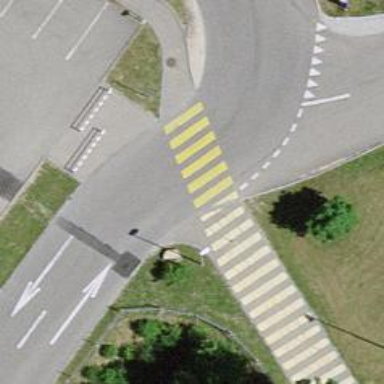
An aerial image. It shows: Zebra crossing on the road.